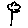
Label: flower